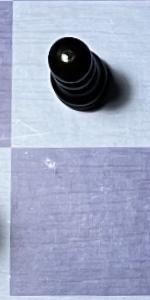
Label: Empty